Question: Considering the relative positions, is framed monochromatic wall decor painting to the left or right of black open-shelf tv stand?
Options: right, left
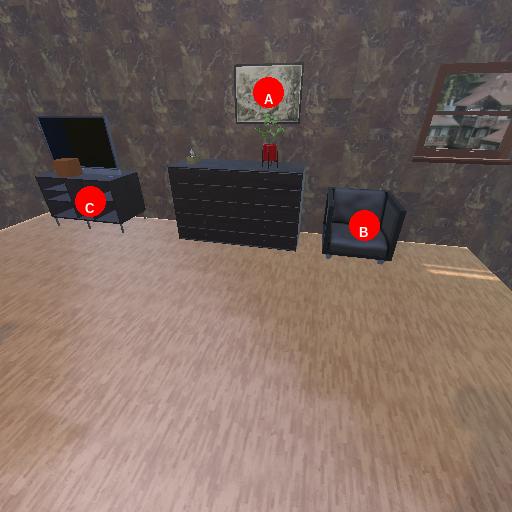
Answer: right